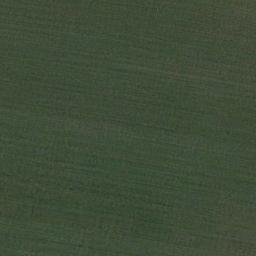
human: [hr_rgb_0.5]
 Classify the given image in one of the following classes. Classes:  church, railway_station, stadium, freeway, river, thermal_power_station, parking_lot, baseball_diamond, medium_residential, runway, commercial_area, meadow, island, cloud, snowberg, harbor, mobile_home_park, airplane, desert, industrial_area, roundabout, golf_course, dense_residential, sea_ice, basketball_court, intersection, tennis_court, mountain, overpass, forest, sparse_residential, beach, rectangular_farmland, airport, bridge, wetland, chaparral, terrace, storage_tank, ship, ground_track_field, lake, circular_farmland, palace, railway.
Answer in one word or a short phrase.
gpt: meadow